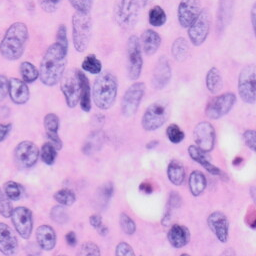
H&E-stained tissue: Skin